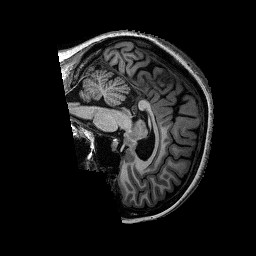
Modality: T1w
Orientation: sagittal
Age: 39
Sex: female
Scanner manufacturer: siemens
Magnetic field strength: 3 T
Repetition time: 2.25 s
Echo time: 0.003 s